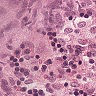
Metastatic tissue present: no